Question: I'm using ajax post with JSON object as data in a strongly typed view. Form Serialization works fine but in controller while obtaining the model, the properties are not being mapped. In Firebug I'm obtaining following snap
How can i map the serialized JSON object to c# object
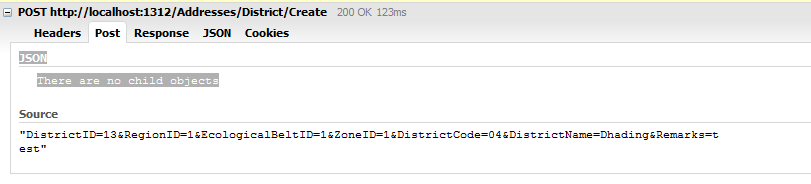
Answer: You will have to copy the jquery extension to <URL>
'''
(function() {
$.fn.serializeObject = function() {
var o = {};
var a = this.serializeArray();
$.each(a, function() {
if (o[this.name]) {
if (!o[this.name].push) {
o[this.name] = [o[this.name]];
}
o[this.name].push(this.value || '');
} else {
o[this.name] = this.value || '';
}
});
return o;
};
})(jQuery)
'''
and include <URL>' support for legacy browsers
Then change you ajax to
'''
$.ajax({
url : '',
type: 'POST',
contentType : 'application/json',
data : JSON.stringify($('form').serializeObject()),
....
})
'''
In your case
'''
$('#frm').submit(function() {
postJSON('@Url.Action("Create", "District")', JSON.stringify($('form').serializeObject()),
function(result) {
alert(result.Message);
if (result.Success) {
window.location = '@Url.Action("Index", "District")';
}
});
return false;
});
'''